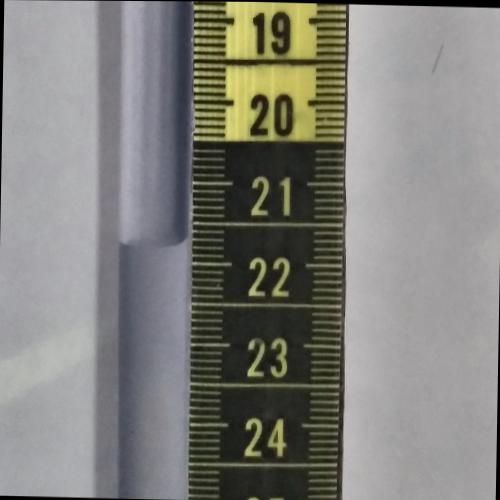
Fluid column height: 21.7 cm